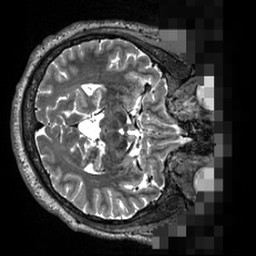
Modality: T2w
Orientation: axial
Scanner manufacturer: siemens
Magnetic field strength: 3 T
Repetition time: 3.2 s
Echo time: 0.564 s